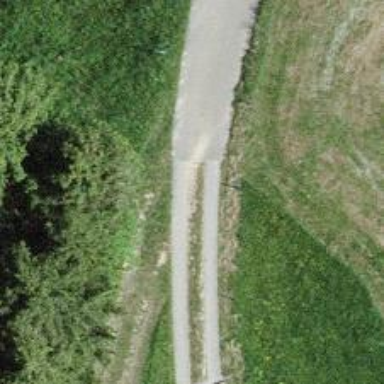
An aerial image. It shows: Track with fine gravel surface.